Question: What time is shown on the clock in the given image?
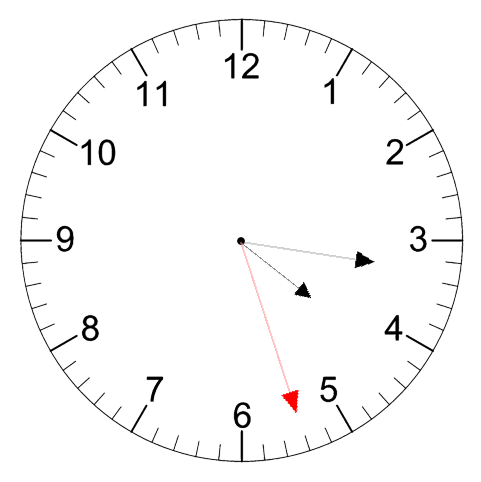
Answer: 04:16:27